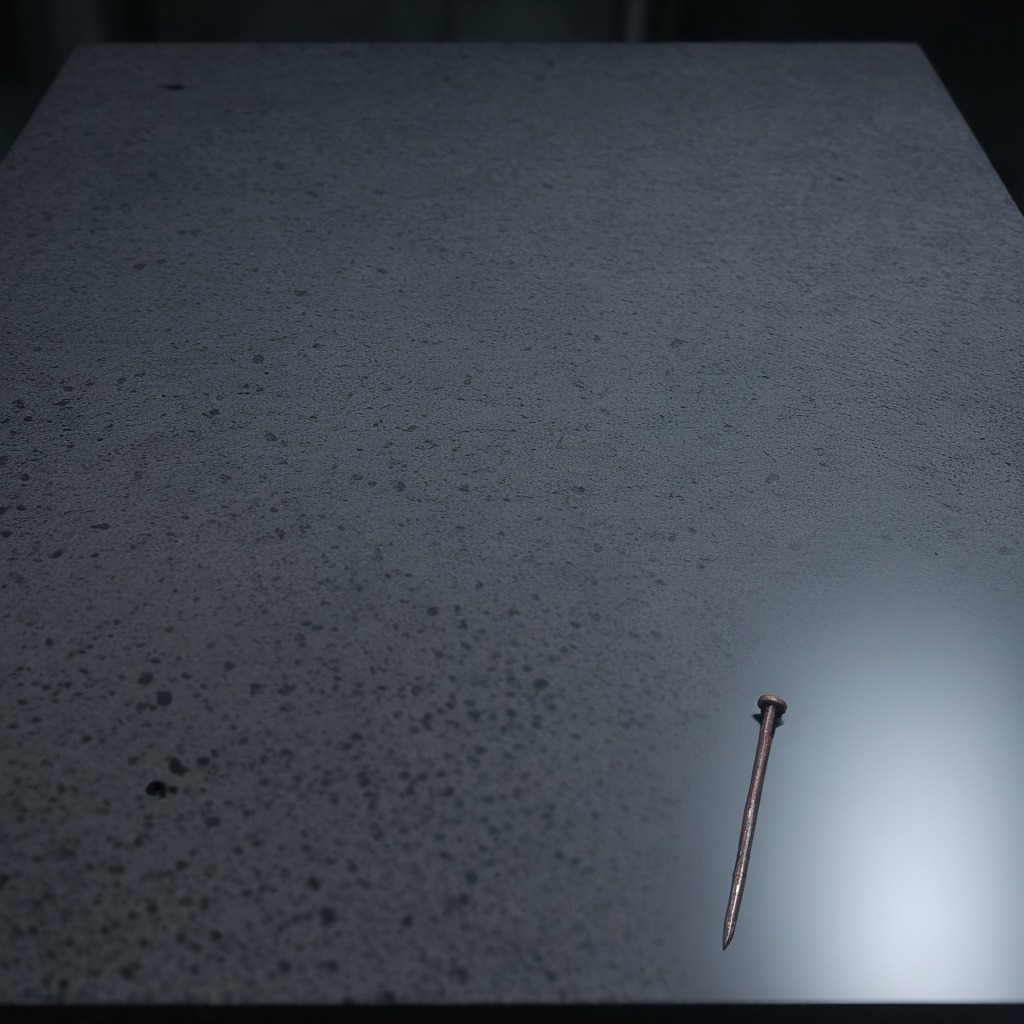
A nail is lying on a clean granite table inside a workshop at night.